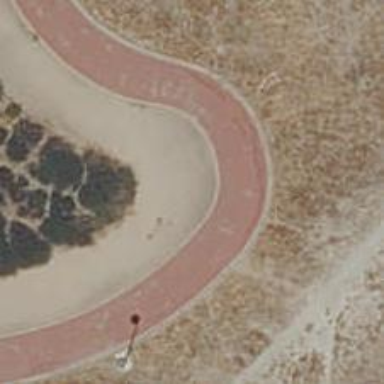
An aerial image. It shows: Asphalt cycleway.